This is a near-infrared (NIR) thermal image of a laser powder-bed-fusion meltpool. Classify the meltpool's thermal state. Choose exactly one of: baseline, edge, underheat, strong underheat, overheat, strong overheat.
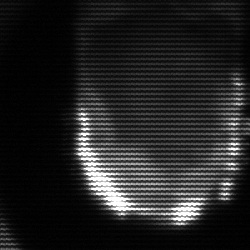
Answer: baseline